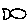
Label: fish